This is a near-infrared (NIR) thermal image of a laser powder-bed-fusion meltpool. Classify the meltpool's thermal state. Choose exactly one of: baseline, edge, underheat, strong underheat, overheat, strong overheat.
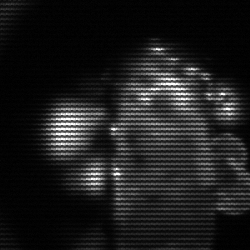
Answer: strong underheat